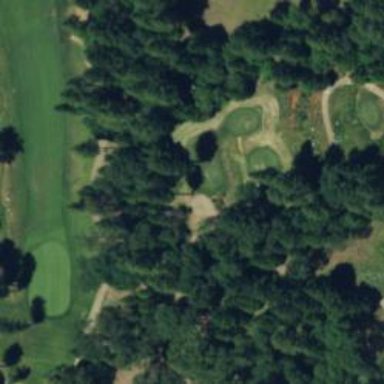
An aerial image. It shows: Service road designated as golf cart path.